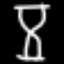
Label: hourglass